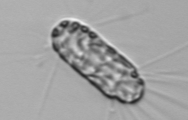
Label: Corethron_hystrix